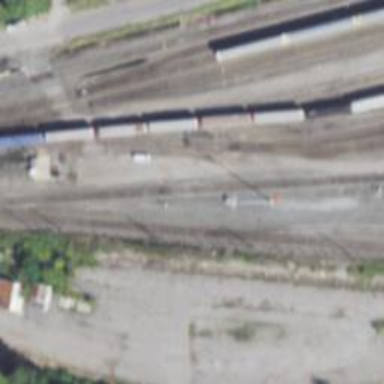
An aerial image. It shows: Railway siding for service.